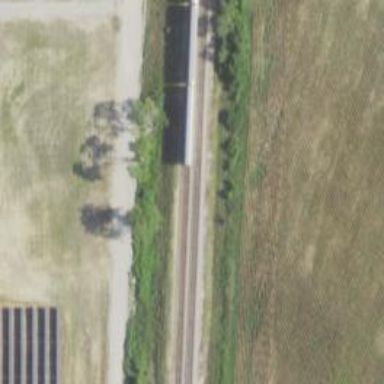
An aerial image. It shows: Railway siding with rails.